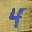
Label: 4